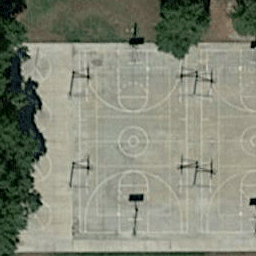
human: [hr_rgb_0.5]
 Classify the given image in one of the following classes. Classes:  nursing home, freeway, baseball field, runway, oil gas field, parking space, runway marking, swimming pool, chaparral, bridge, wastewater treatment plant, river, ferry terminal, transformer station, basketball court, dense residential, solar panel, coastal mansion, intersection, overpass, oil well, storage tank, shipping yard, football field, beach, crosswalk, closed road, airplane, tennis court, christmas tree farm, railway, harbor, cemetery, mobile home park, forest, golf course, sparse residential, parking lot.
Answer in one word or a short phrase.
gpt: basketball court